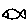
Label: fish